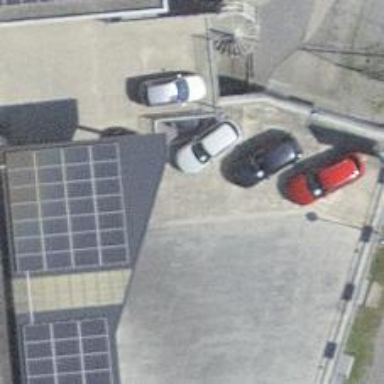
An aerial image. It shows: Car shop.